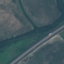
Land use / land cover class: Highway